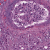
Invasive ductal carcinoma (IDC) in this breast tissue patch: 1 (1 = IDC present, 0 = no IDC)